二年级 · 变换几何
用 “平移” 或 “旋转” 填空。

计时器

鱼儿上钩

钉钉子

升国旗

升国旗

转雨伞
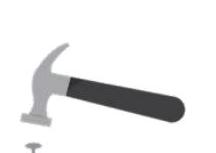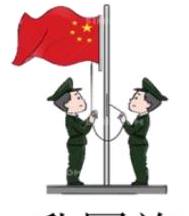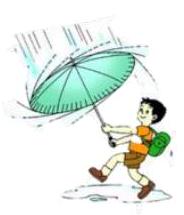
答案: 旋转 平移 平移 平移 旋转